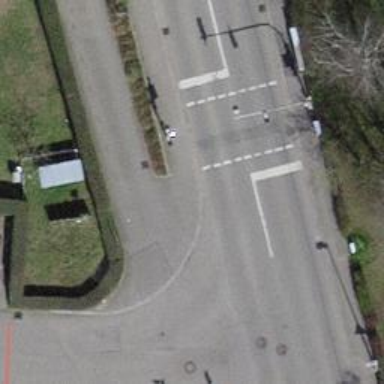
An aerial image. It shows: Road crossing with traffic signals.